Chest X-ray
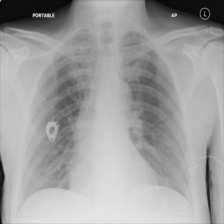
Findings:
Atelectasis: negative
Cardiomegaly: negative
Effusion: negative
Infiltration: negative
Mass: negative
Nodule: negative
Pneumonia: negative
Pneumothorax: negative
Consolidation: negative
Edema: negative
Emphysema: negative
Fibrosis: negative
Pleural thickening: negative
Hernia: negative